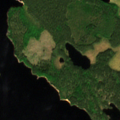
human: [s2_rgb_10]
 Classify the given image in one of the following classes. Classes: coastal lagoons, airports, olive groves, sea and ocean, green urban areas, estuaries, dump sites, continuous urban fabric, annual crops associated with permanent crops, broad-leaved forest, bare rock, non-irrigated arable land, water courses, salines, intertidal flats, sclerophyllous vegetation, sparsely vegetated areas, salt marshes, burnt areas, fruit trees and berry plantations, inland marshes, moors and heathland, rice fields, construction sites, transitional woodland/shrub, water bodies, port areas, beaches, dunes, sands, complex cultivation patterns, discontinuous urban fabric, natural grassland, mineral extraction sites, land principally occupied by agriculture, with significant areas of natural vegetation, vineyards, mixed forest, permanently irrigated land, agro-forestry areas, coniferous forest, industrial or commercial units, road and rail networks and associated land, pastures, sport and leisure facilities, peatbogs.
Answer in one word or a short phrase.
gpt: coniferous forest, mixed forest, water bodies